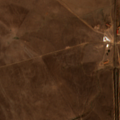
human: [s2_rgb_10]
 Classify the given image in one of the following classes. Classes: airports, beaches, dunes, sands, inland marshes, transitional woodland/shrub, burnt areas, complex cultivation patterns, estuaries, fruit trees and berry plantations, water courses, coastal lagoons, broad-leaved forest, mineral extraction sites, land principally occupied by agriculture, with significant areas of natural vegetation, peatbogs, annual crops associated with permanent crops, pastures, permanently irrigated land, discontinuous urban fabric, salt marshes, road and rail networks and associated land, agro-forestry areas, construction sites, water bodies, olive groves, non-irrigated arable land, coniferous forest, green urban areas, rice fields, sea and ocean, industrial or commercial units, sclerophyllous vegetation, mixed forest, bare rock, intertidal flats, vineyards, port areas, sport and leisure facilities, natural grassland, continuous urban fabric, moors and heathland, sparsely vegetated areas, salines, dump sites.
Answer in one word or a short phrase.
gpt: non-irrigated arable land, pastures